Field crop: maize
Growth stage: 2
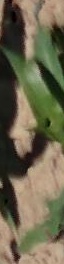
Species: maize